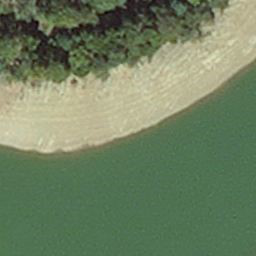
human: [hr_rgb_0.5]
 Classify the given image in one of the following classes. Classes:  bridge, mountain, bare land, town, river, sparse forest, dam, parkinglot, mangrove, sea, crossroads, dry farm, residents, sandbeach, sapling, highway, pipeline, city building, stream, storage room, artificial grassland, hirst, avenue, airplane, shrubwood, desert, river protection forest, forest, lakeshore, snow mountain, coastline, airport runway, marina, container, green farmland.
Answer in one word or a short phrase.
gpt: hirst